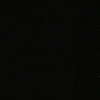
Label: space